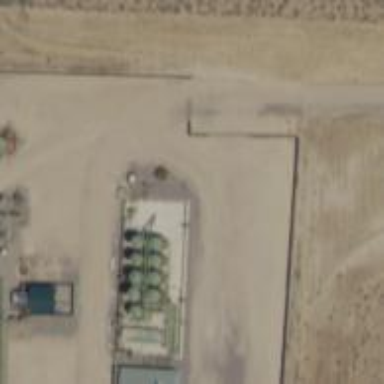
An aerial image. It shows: Storage tank that is man-made.